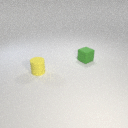
small yellow rubber cylinder in front of small green rubber cube